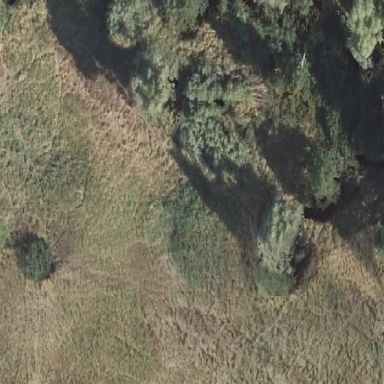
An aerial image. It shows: Open area covered with grass.